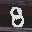
Label: 8